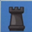
Piece: bR